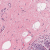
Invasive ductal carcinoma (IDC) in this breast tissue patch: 0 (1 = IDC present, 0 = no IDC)